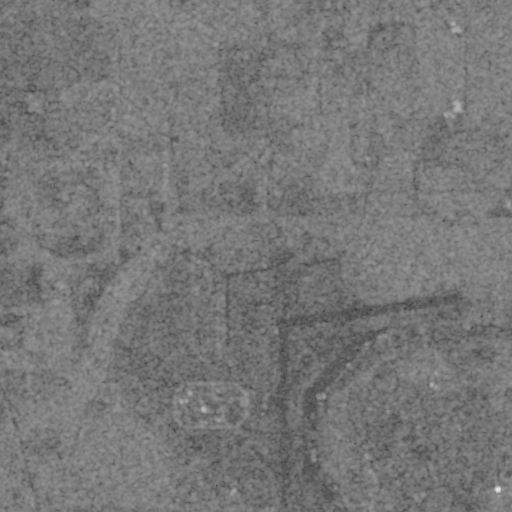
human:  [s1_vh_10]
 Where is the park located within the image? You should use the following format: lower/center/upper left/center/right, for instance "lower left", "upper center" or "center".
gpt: The park is located in the lower right of the image.
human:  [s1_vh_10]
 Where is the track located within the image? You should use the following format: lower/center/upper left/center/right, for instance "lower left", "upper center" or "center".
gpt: The track is located in the lower right of the image.
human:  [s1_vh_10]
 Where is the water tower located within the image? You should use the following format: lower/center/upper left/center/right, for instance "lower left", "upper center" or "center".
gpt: The water tower is located in the lower right of the image.
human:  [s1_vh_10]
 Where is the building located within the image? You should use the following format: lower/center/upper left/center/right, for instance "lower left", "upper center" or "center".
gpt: The building is located in the lower right of the image.
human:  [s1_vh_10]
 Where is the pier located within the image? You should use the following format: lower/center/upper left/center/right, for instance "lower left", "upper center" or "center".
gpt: The pier is located in the lower right of the image.
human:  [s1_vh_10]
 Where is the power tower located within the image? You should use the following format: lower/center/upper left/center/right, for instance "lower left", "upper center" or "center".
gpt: There is no power tower in the image.

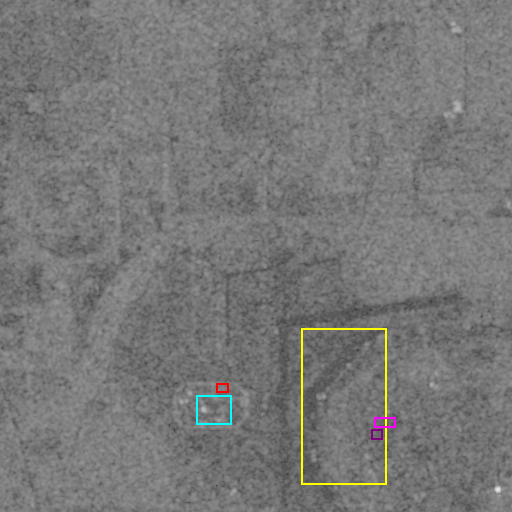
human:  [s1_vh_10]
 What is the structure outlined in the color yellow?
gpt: The structure outlined in yellow is an airport apron.
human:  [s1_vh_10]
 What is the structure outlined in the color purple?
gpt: The structure outlined in purple is a park.
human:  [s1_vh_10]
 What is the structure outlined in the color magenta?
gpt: The structure outlined in magenta is a track.
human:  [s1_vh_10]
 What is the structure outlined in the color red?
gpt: The structure outlined in red is a building.
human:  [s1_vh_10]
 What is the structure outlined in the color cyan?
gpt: The structure outlined in cyan is a building.
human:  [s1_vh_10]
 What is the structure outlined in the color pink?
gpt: There is no pink outline.